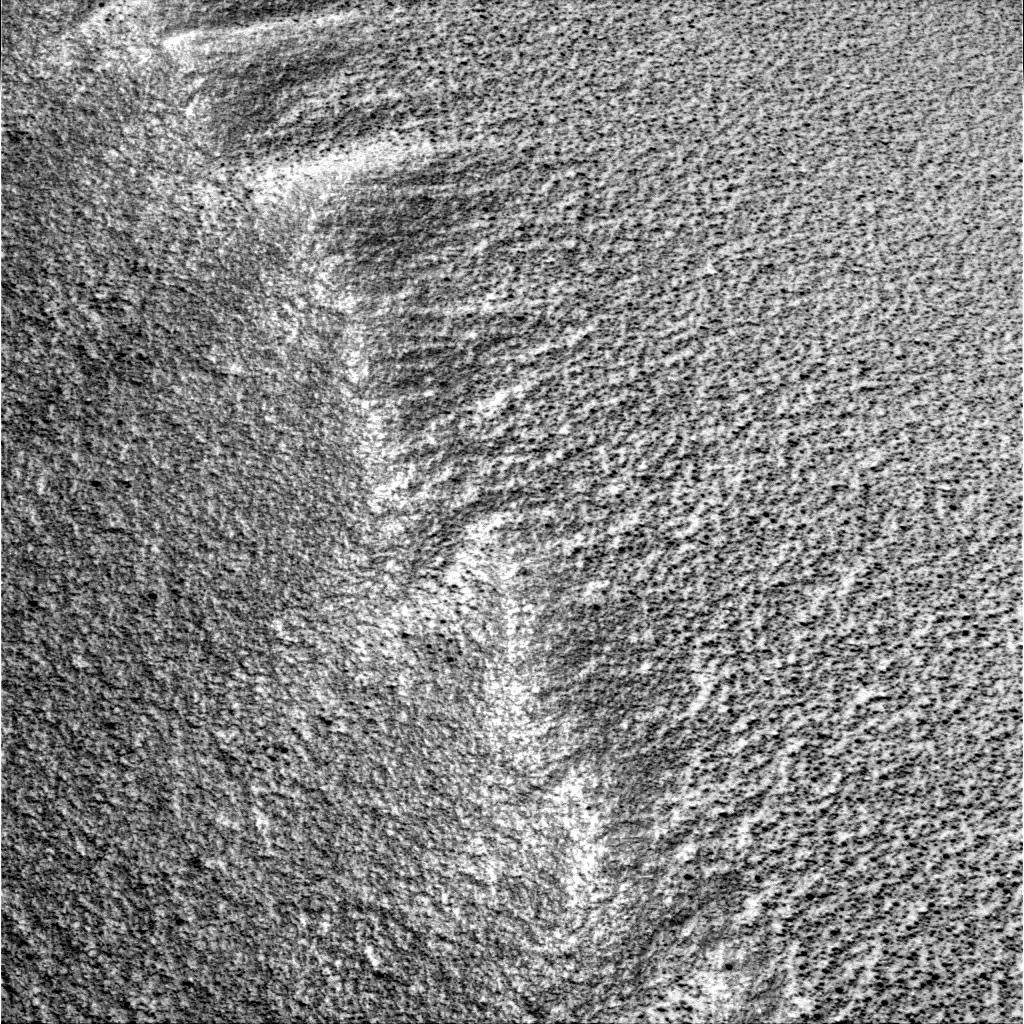
Terrain classes present: Gravel / Sand / Soil